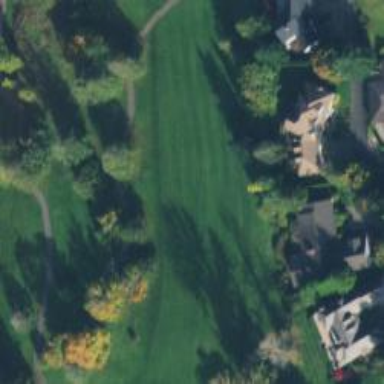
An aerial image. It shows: Golf hole on golf course.